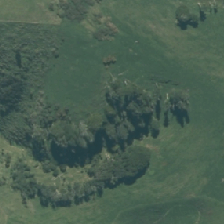
Land cover: broadleaved_indigenous_hardwood